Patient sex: F
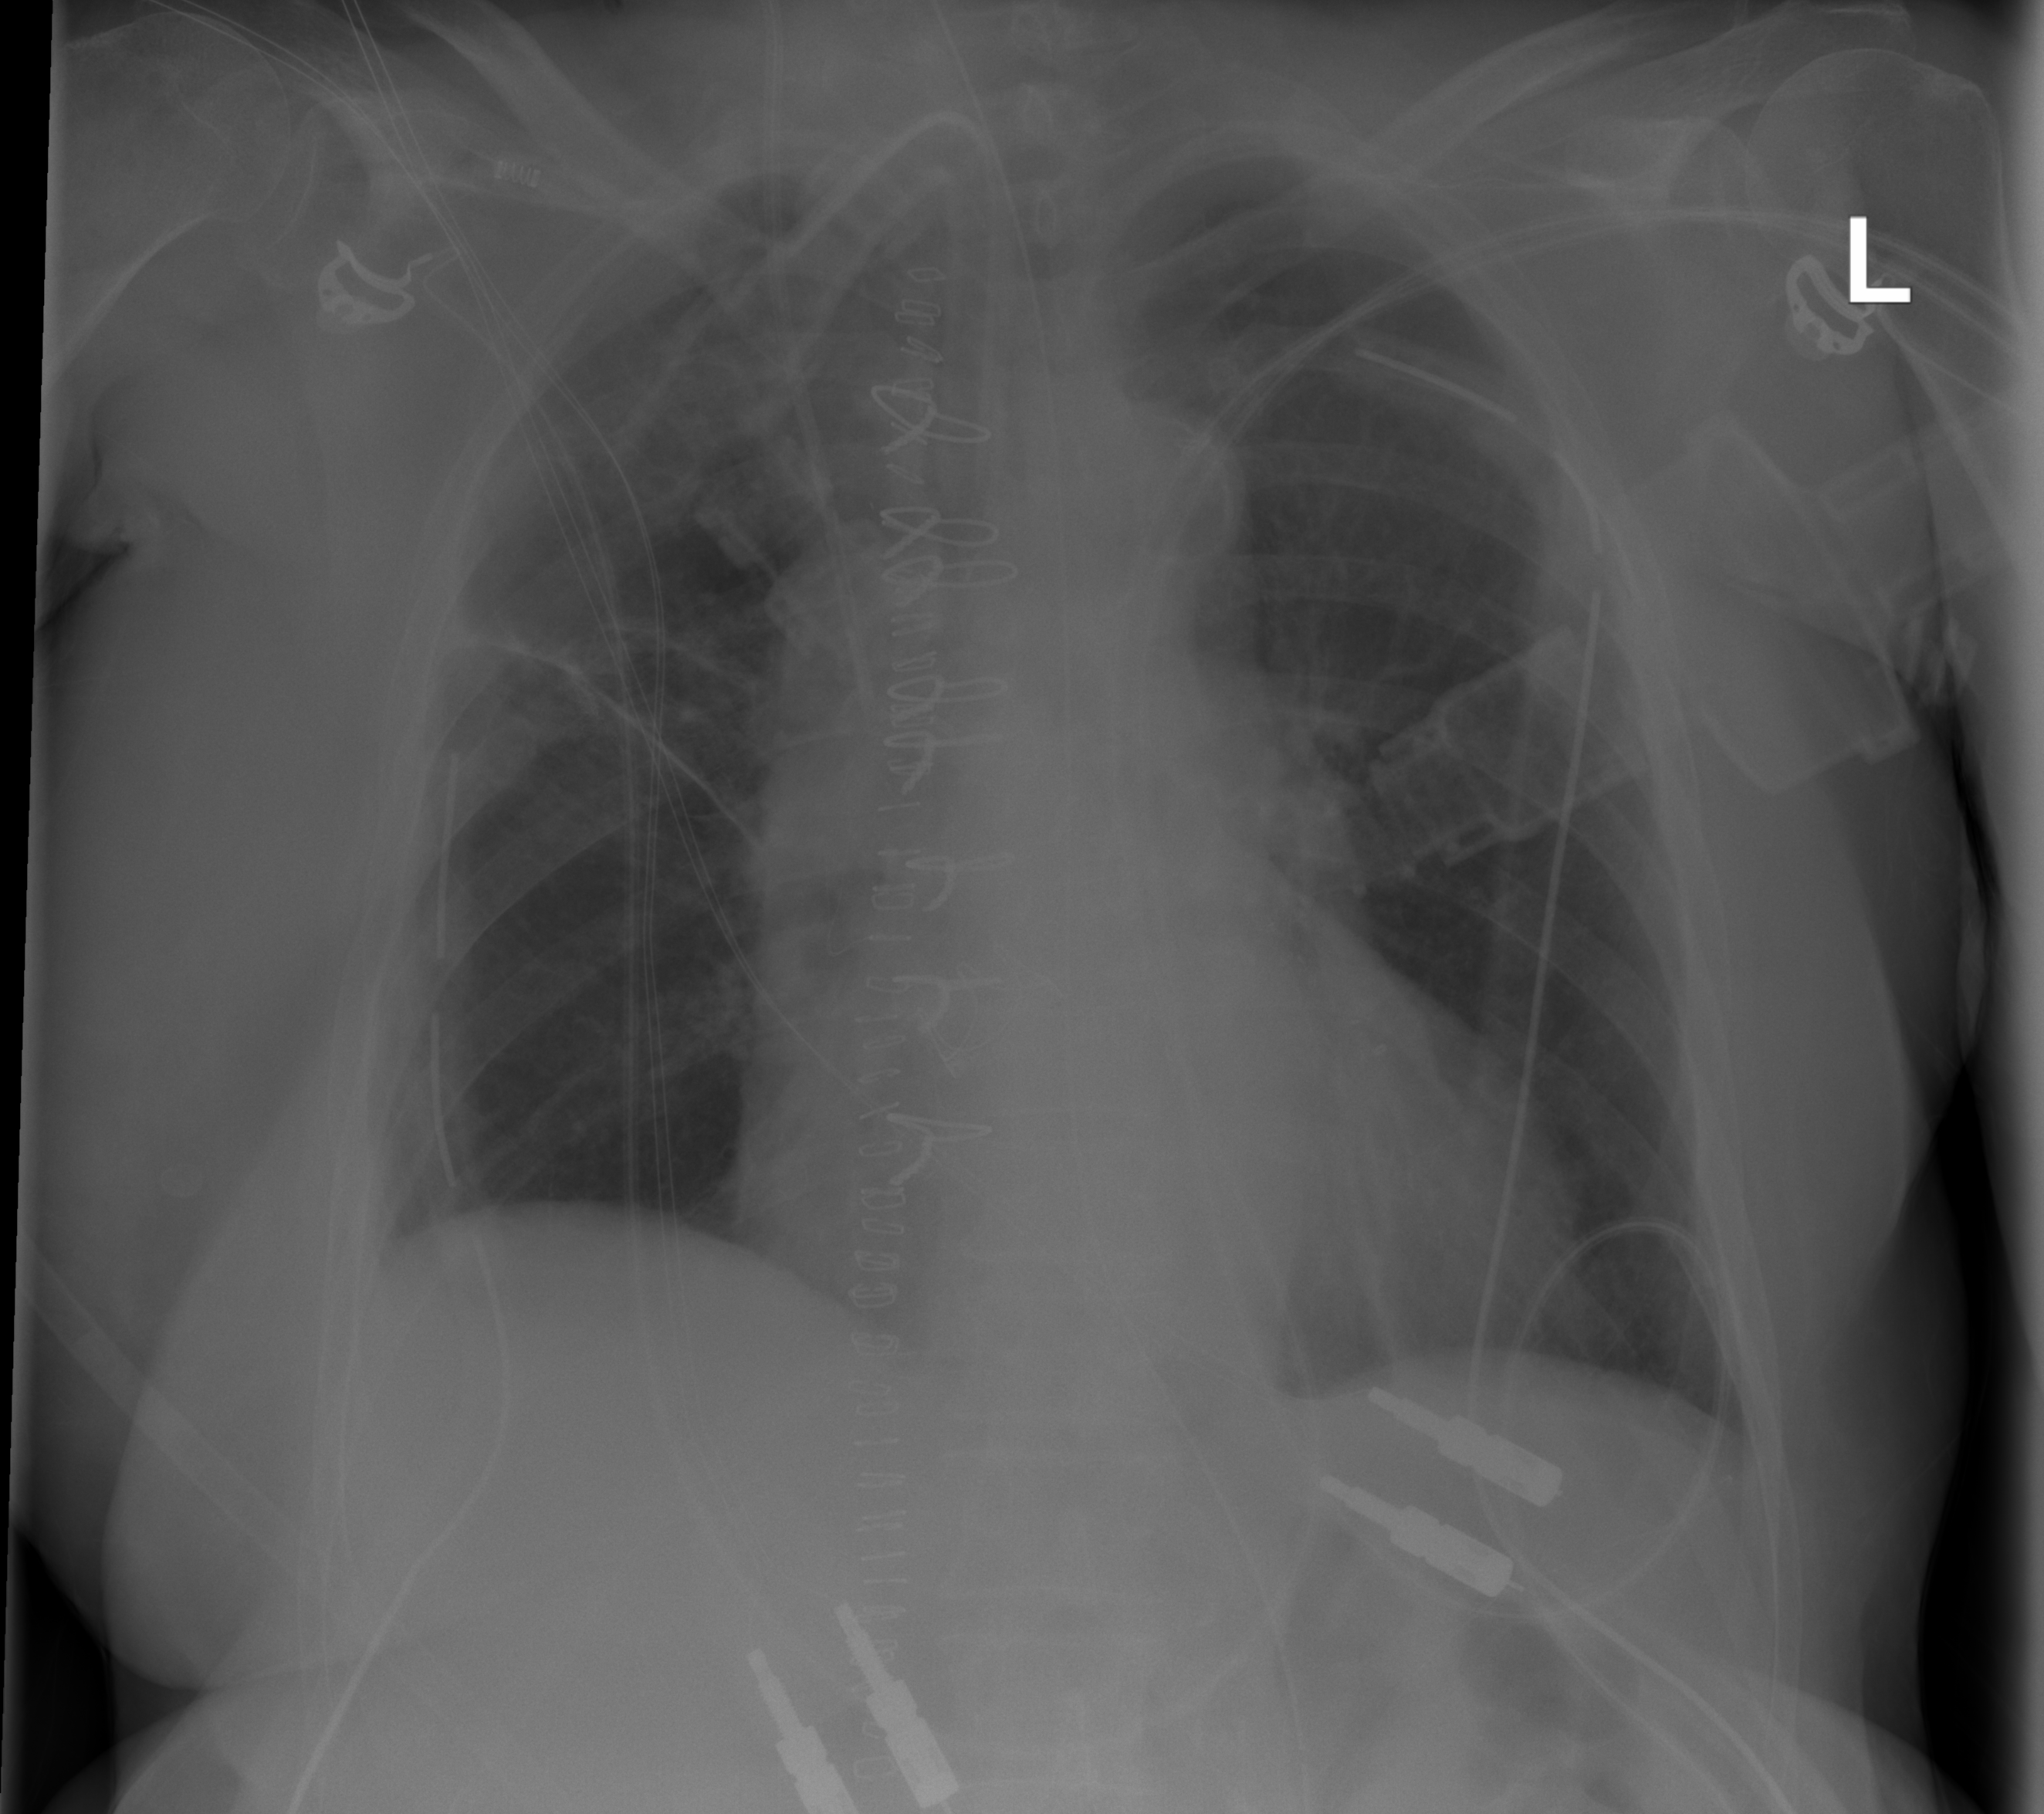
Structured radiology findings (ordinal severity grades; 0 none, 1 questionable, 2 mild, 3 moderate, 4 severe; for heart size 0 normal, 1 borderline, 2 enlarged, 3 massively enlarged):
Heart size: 1
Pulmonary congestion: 0
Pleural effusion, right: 1
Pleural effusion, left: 0
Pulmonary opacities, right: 0
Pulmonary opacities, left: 0
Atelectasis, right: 1
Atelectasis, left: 0